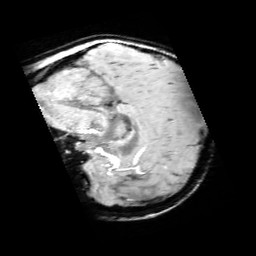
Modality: SWI
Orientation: sagittal
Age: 8
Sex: male
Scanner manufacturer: siemens
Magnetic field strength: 3 T
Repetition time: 0.027 s
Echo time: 0.02 s